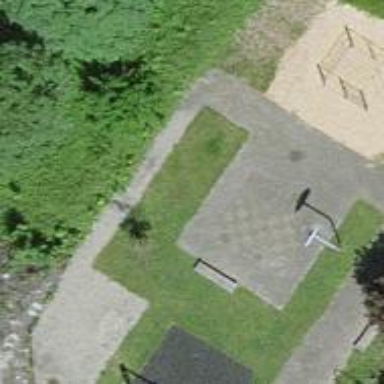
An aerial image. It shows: Playground area for leisure activities on the land.